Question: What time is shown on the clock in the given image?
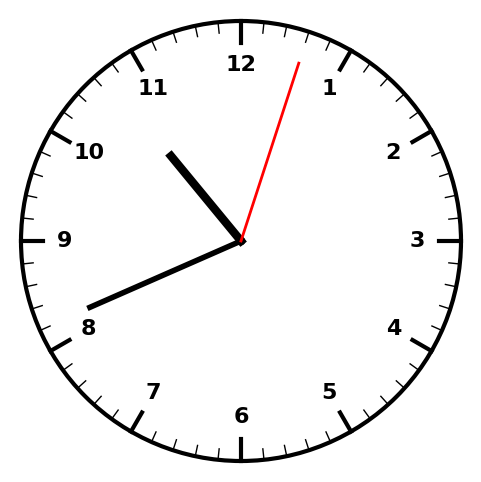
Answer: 10:41:03